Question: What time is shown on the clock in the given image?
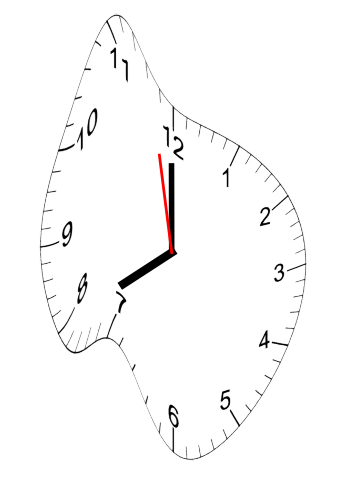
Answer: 07:59:58